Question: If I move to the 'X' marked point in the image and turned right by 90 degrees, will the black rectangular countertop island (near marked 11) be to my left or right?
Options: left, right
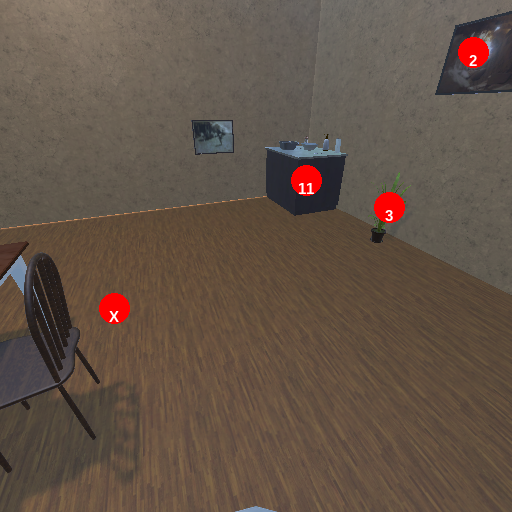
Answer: left